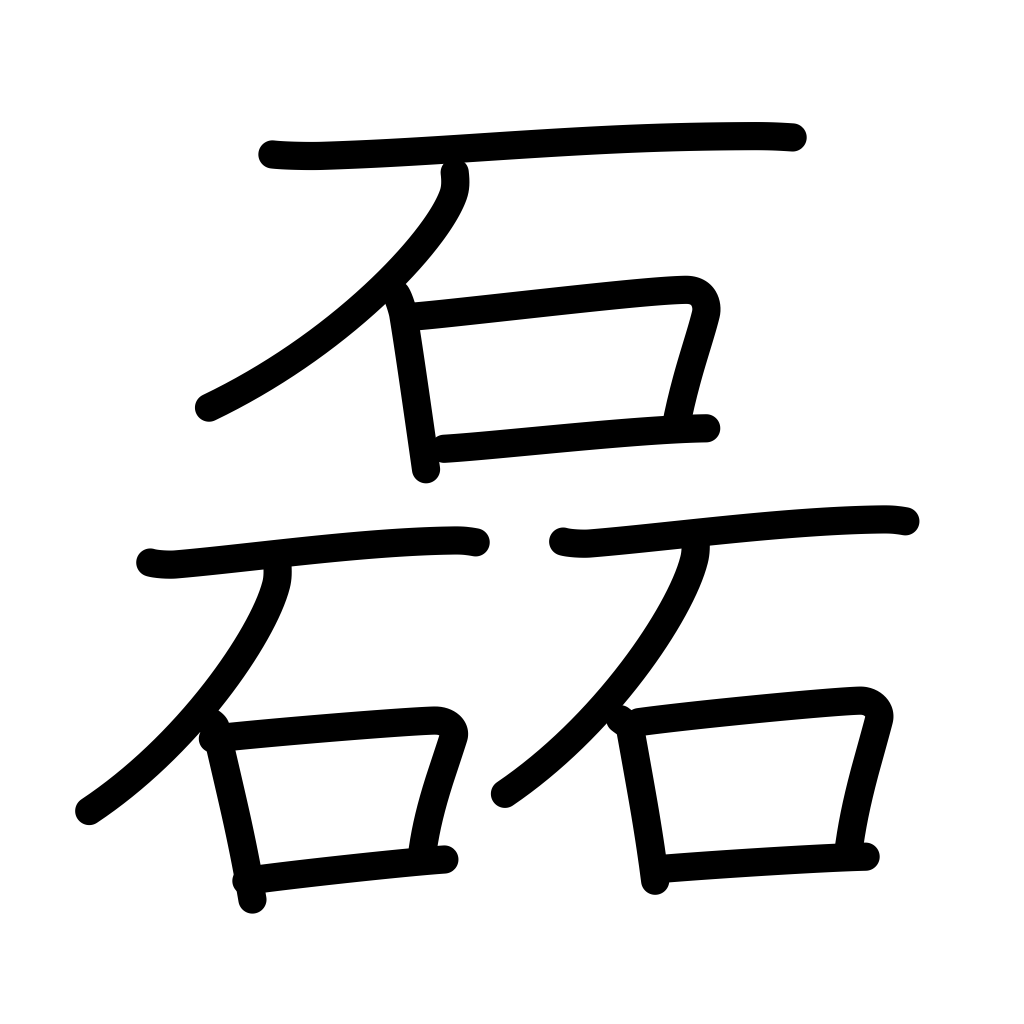
Meaning: many stones